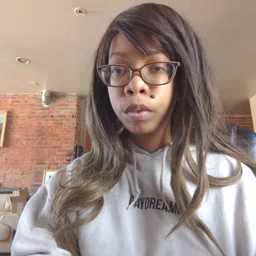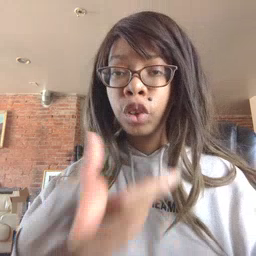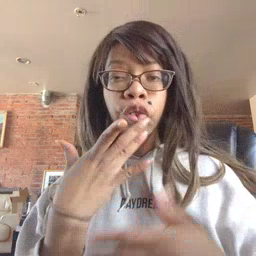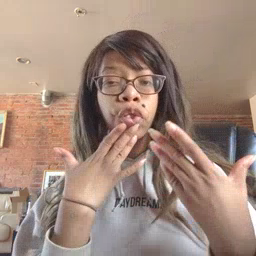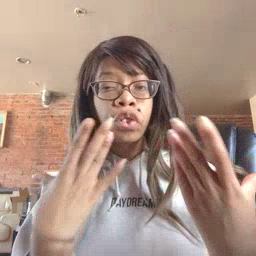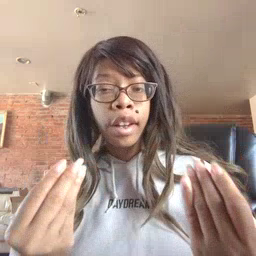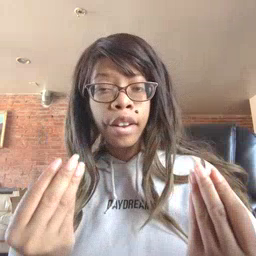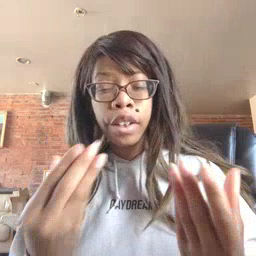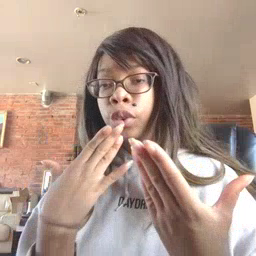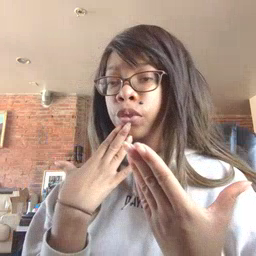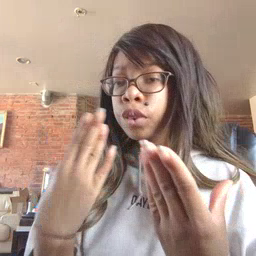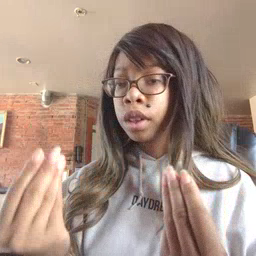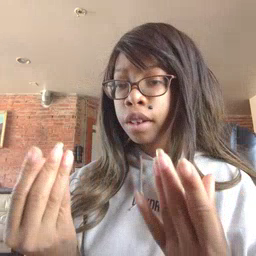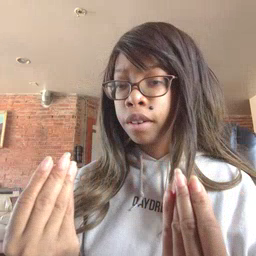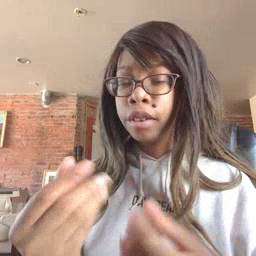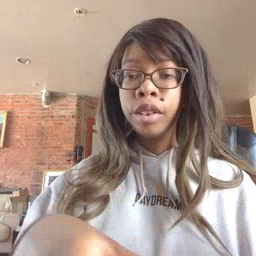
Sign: wet